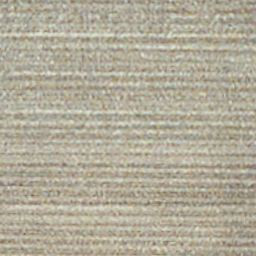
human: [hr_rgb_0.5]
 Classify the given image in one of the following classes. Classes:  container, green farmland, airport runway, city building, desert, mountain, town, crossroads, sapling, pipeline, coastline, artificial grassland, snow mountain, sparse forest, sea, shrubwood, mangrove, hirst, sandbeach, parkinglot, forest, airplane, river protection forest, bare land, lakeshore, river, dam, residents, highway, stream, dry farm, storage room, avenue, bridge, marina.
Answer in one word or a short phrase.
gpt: dry farm